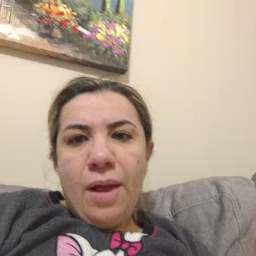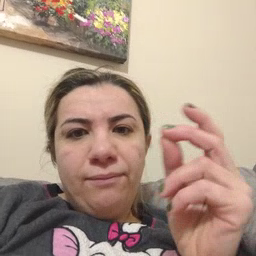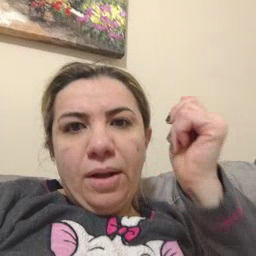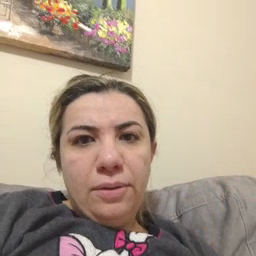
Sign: fast